Question: So my bot DinoCord has Economy features and I want to lower cooldowns for a specific role ("Premium"). The thing is I don't know how to check if a user has a role across all servers.
Currently we use this if
'''
(!message.member.roles.some(role => role.id === "678114167902830610"))
'''
but that only checks in our support server where the role is at, and nowhere else. So my question is is there a way to check if a user has a role from my <URL> in all other servers?

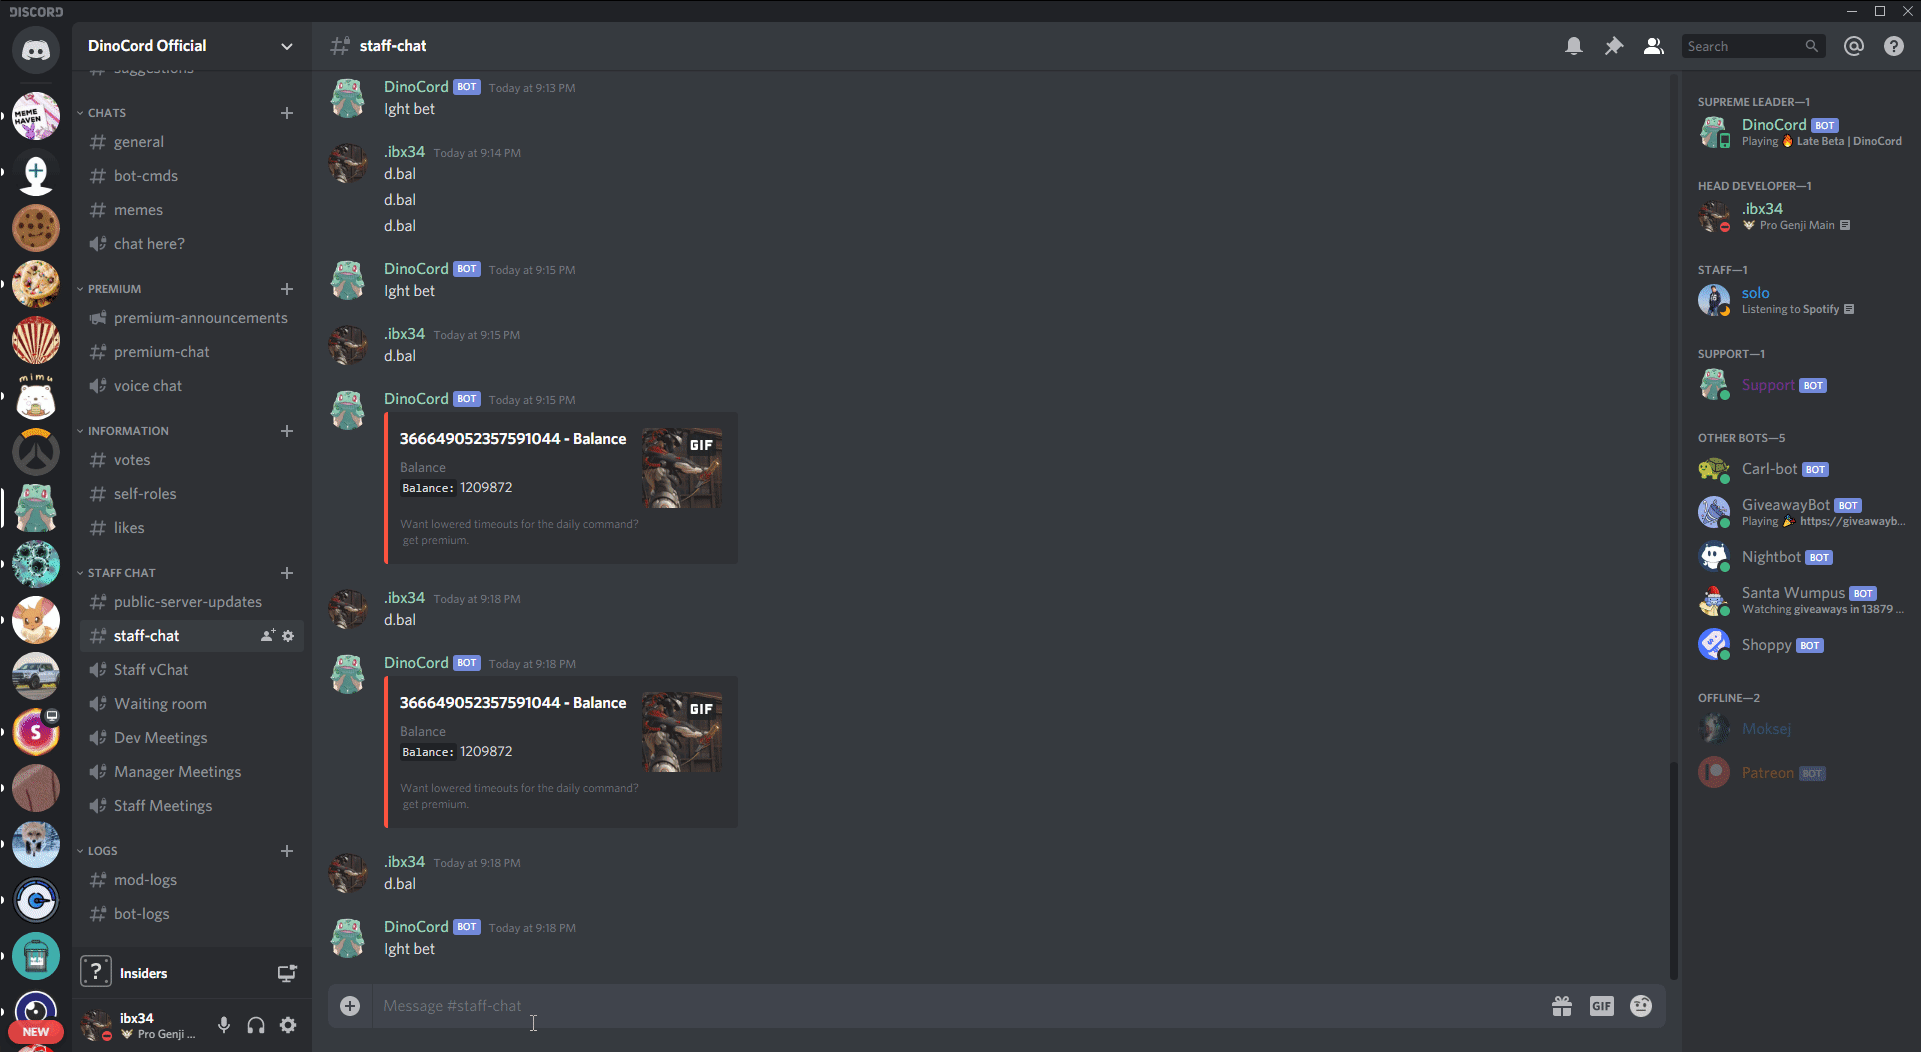
Answer: For Discord.js v11 (which is what you seem to be using):
'''
// your support server
const supportGuild = client.guilds.get('673691776317390868')
const member = supportGuild.members.get(message.author.id)
const hasPremium = member ? member.roles.get('678114167902830610') : false
'''
For v12 and v13:
'''
// your support server
const supportGuild = client.guilds.cache.get('673691776317390868')
const member = supportGuild.members.cache.get(message.author.id)
const hasPremium = member ? member.roles.cache.get('678114167902830610') : false
'''